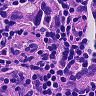
Metastatic tissue present: yes